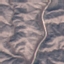
Land use / land cover class: HerbaceousVegetation